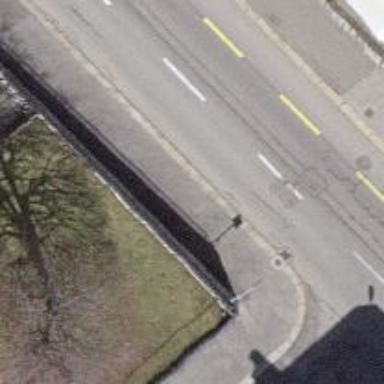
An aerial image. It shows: Bus stop with platform for public transport.